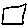
Label: square